Question: Hi im using Kinetic to draw some bubbles from data sent via json.
My code seems to work and generates the bubbles fine.
Im trying to get an effect on mouser over to start with, and then the next stag will be to produce a tool-tip for each bubble,
But currently the mouse over will only work on the largest bubble?
Can any one see anything wrong with my code
I have added a picture so you can see what is
'''
<script >
var stage = new Kinetic.Stage({
container: 'graph',
width: 1000,
height: 1000
});
var layer = new Kinetic.Layer();
// setup graph padding
var graph;
var xPadding = 30;
var yPadding = 30;
var drawGraph = new Kinetic.Shape ({
sceneFunc: function(ctx){
ctx.beginPath();
ctx.moveTo(xPadding, 0);
ctx.lineTo(xPadding, stage.height() - yPadding);
ctx.lineTo(stage.width(), stage.height() - yPadding);
//Draw the X value texts
// for(var i = 0; i < projects.values.length; i ++) {
// ctx.fillText(data.values[i].X, getXPixel(i), graph.height() - yPadding + 20);
// }
// Draw the Y value texts
ctx.textAlign = "right"
ctx.textBaseline = "middle";
ctx.fillStyle = '#333';
for(var i = 0; i < getMaxY(); i += 5) {
ctx.fillText((i), xPadding - 15, getYPixel(i));
}
ctx.fillStrokeShape(this);
},
stroke: 'black',
strokeWidth: 1
});![enter image description here][2]
$.getJSON( "bubble_data.json", function( data ) {
var maxHour= data.max_hour_task;
$.each( data.projects, function(i) {
//calculate the number of days between two dates
var oneDay = 24*60*60*1000; // hours*minutes*seconds*milliseconds
var startOfQ = new Date(2014,00,00);
var startDate = new Date(data.projects[i].summary.created_on);
var endDate = new Date(data.projects[i].summary.target_date);
var startDayPos = (Math.round(Math.abs((startOfQ.getTime() - startDate.getTime())/(oneDay))))*6;
var diffDays = (Math.round(Math.abs((startDate.getTime() - endDate.getTime())/(oneDay))))*6;
var endDayPos = startDayPos + diffDays ;
hours=(data.projects[i].summary.total_hours);
base = stage.height() - yPadding;
getMaxY(hours);
hours_scale =((stage.height()-(stage.height() - (((stage.height() - yPadding) / maxHour)))) *hours)
total_hours = 970 - hours_scale;
var bubble = new Kinetic.Shape({
sceneFunc: function(ctx) {
var x=this.myX;
var y=this.myY;
var w=this.myW;
var h=this.myH;
var kappa = .<PHONE>,
ox = (w / 2) * kappa, // control point offset horizontal
oy = (h / 2) * kappa, // control point offset vertical
xe = x + w, // x-end
ye = y + h, // y-end
xm = x + w / 2, // x-middle
ym = y + h / 2; // y-middle
ctx.beginPath();
ctx.moveTo(x, ym);
ctx.bezierCurveTo(x, ym - oy, xm - ox, y, xm, y);
ctx.bezierCurveTo(xm + ox, y, xe, ym - oy, xe, ym);
ctx.bezierCurveTo(xe, ym + oy, xm + ox, ye, xm, ye);
ctx.bezierCurveTo(xm - ox, ye, x, ym + oy, x, ym);
ctx.closePath();
ctx.fillStrokeShape(this);
},
fill: 'rgba(142, 214, 255, 0.1)',
stroke: 'black',
strokeWidth: 1
});
bubble.myX=startDayPos;
bubble.myY=base;
bubble.myW=endDayPos;
bubble.myH=-hours_scale;
bubble.on('mouseover', function() {
console.log(this);
this.fill('blue');
bubble.draw();
});
bubble.on('mouseout', function() {
console.log(this);
this.fill('rgba(142, 214, 255, 0.1)');
bubble.draw();
});
layer.add(bubble);
});
layer.add(drawGraph);
stage.add(layer);
});
function getMaxY() {
var max = 0;
if(hours > max) {
max = hours;
}
max += 10 - max % 10;
return max;
}
// // function getXPixel(val) {
// // return ((graph.width() - xPadding) / projects.values.length) * val + (xPadding * 1.5);
// // }
function getYPixel(val) {
return stage.height() - (((stage.height() - yPadding) / getMaxY()) * val) - yPadding;
}
</script>
'''
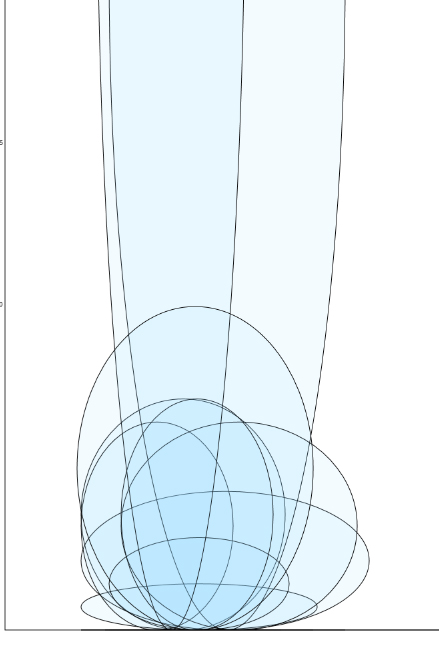
Answer: Remember that Kinetic maintains a z-index for each shape -- even for semi-transparent shapes.
So your mouseover & mouseout events will fire for only the shape under the mouse (not for all shapes under the mouse)
If you want to trigger tooltips for all shapes under the mouse you can use 'stage.getAllIntersections'
Note: '.getAllIntersections' is a computationally expensive operation so you will take a performance hit when using it.